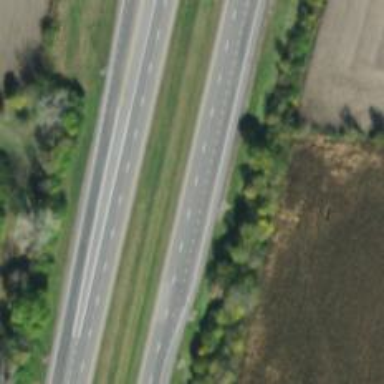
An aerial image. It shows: Motorway.